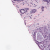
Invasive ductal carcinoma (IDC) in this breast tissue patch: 1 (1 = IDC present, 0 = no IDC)